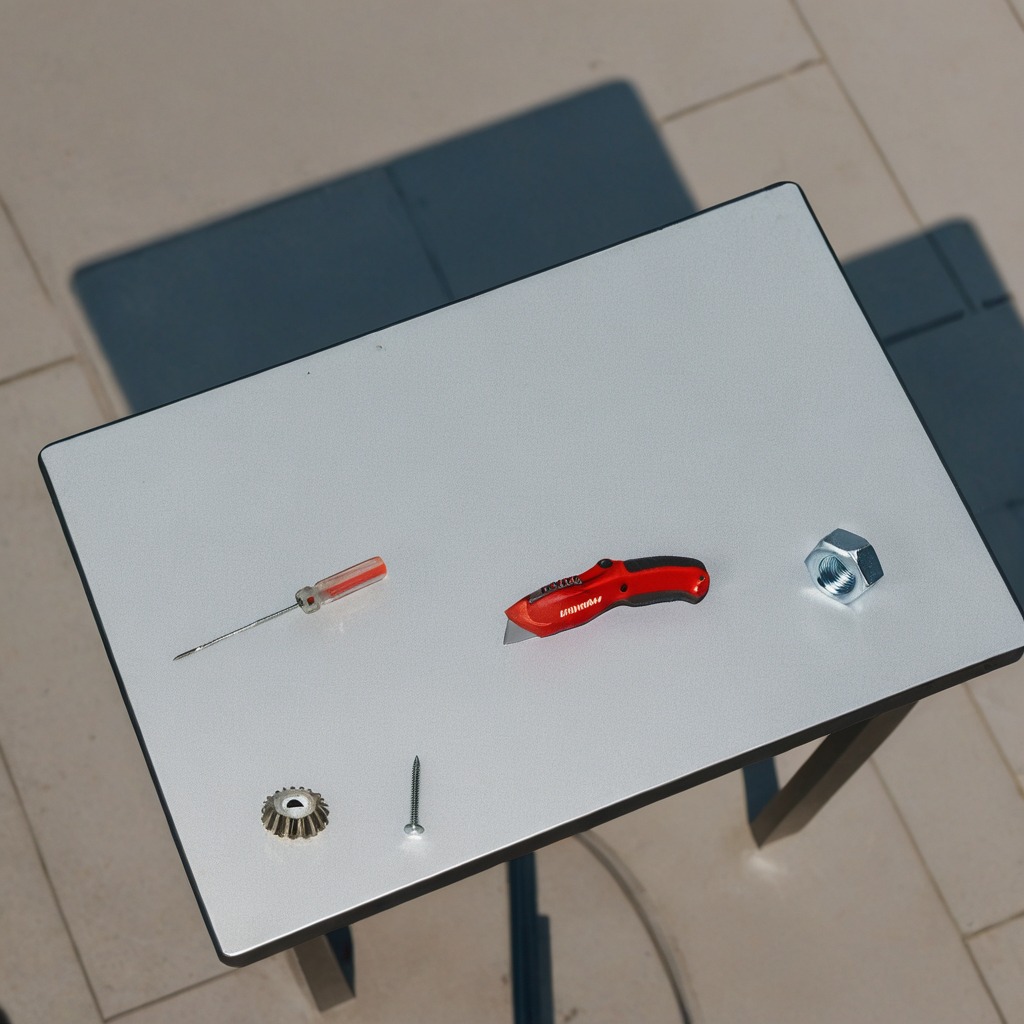
A gear with teeth, a screwdriver, a screw, and a nut are lying on a clean utility table in a temporary outdoor tool station.